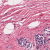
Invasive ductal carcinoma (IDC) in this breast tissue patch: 0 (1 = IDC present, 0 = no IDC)